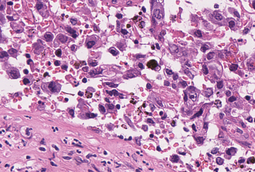
Tumor epithelial tissue: yes
Tumor-associated stroma tissue: yes
Normal tissue: no